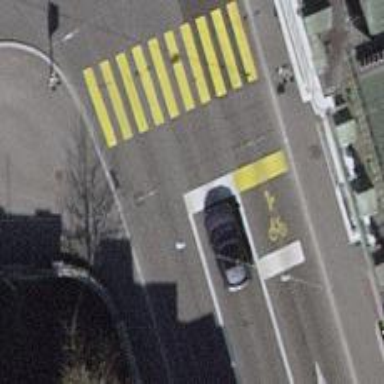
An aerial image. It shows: Road with traffic signals.